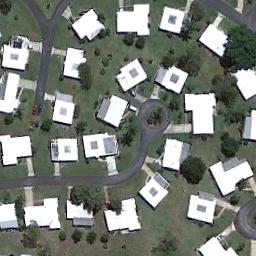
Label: mobile_home_park